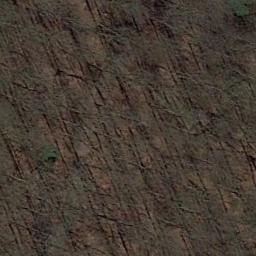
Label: forest